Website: crate-barrel
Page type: cross-sells
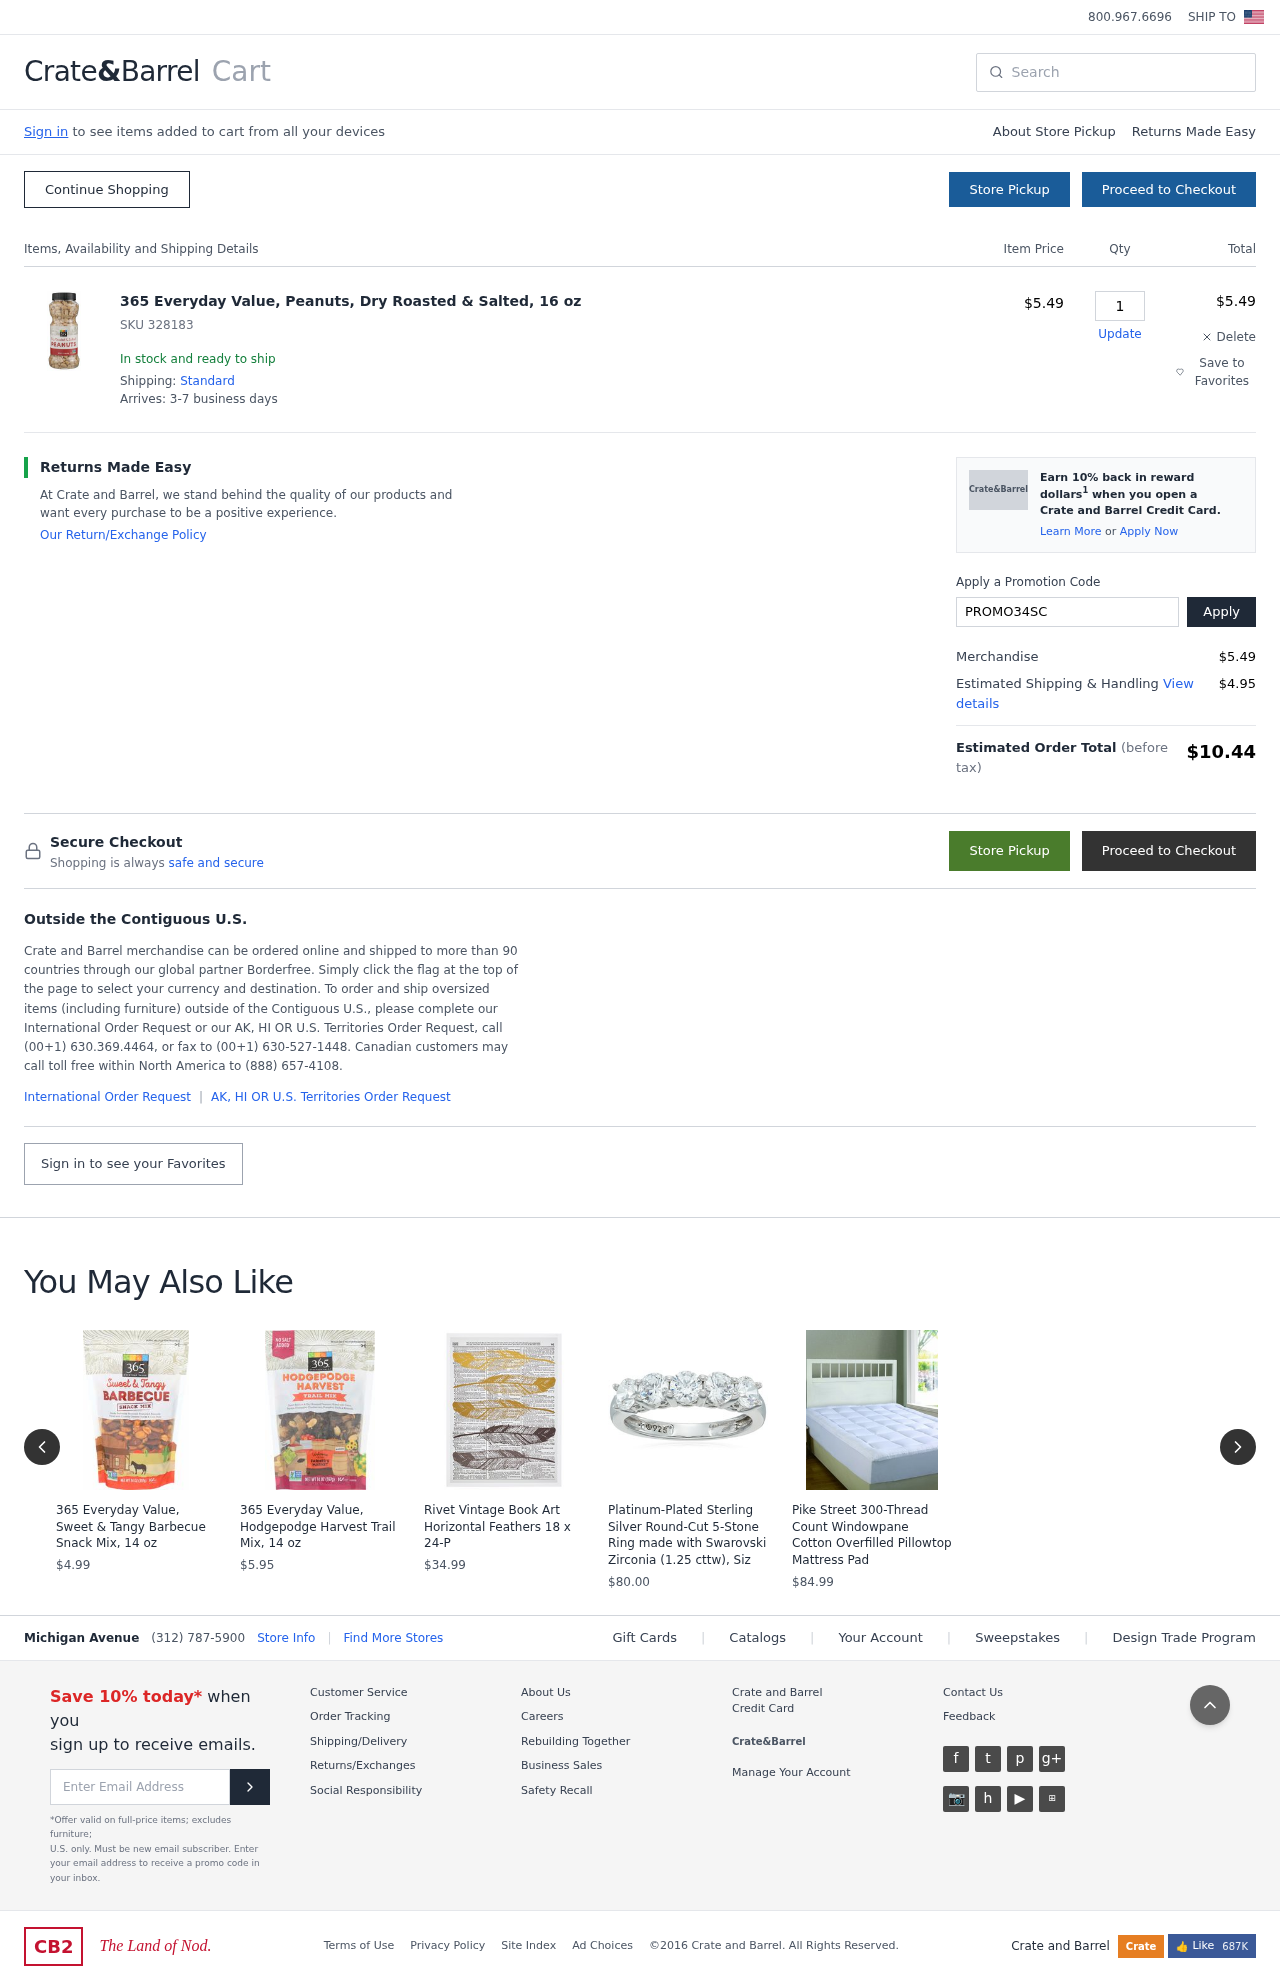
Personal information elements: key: PII_PROMO_CODE
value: PROMO34SC
Product elements: key: PRODUCT1_NAME
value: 365 Everyday Value, Peanuts, Dry Roasted & Salted, 16 oz
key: PRODUCT1_PRICE
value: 5.49
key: PRODUCT1_QUANTITY
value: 1
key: PRODUCT2_NAME
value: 365 Everyday Value, Sweet & Tangy Barbecue Snack Mix, 14 oz
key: PRODUCT2_PRICE
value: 4.99
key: PRODUCT3_NAME
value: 365 Everyday Value, Hodgepodge Harvest Trail Mix, 14 oz
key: PRODUCT3_PRICE
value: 5.95
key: PRODUCT4_NAME
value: Rivet Vintage Book Art Horizontal Feathers 18 x 24-P
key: PRODUCT4_PRICE
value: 34.99
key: PRODUCT5_NAME
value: Platinum-Plated Sterling Silver Round-Cut 5-Stone Ring made with Swarovski Zirconia (1.25 cttw), Siz
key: PRODUCT5_PRICE
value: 80
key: PRODUCT6_NAME
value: Pike Street 300-Thread Count Windowpane Cotton Overfilled Pillowtop Mattress Pad
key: PRODUCT6_PRICE
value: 84.99
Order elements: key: ORDER_SKU
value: SKU 328183
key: ORDER_ITEM_TOTAL
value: $5.49
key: ORDER_SUBTOTAL
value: $5.49
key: ORDER_SHIPPING_COST
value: $4.95
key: ORDER_TOTAL
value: $10.44
Search elements: key: HEADER_SEARCH
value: Search